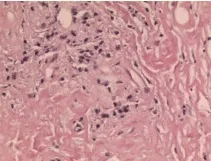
HE staining and methylrosanilinium chloride staining results. (b) The infiltration of some plasma cells is shown (H&E, x200).
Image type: pathology (h&e)